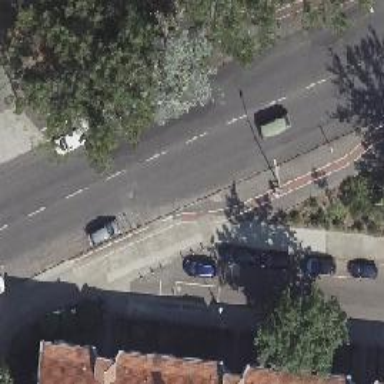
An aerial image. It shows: Sidewalk with concrete cycleway next to it.